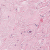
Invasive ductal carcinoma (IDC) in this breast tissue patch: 0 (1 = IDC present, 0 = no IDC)